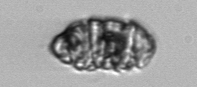
Label: Warnowia